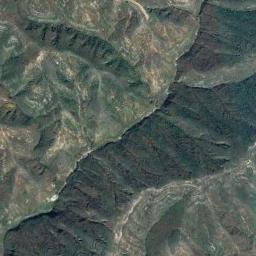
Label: mountain